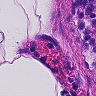
Metastatic tissue present: no